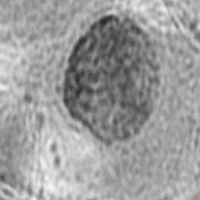
Label: prophase